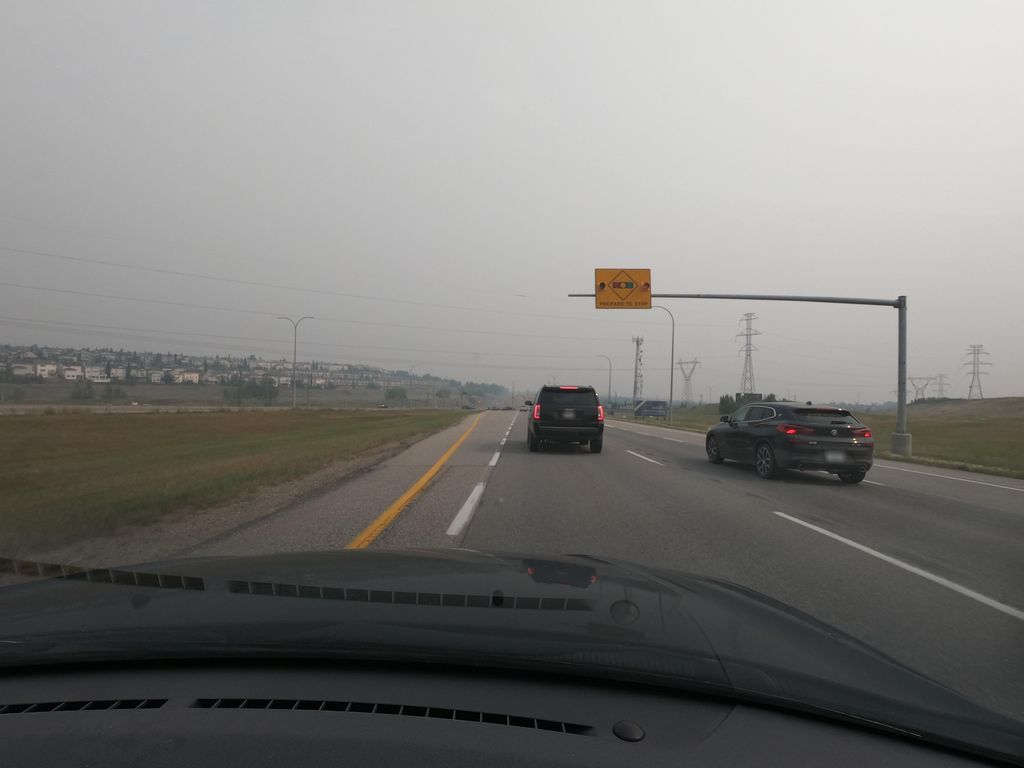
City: calgary